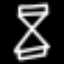
Label: hourglass